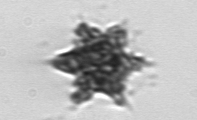
Label: Dictyocha